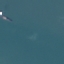
Label: SeaLake